Aerial crown-view tile of a tropical tree (Barro Colorado Island, Panama), acquired 20250414:
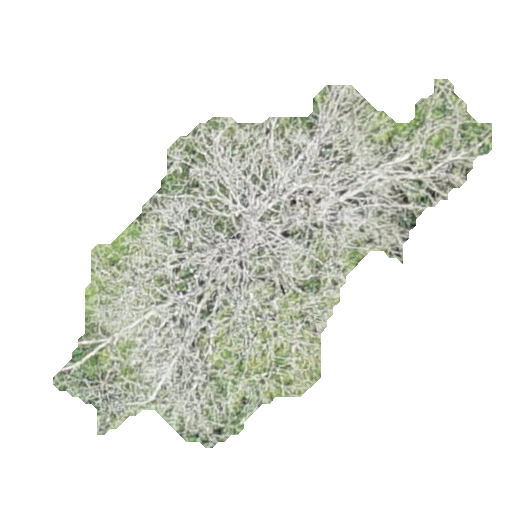
Species: Virola surinamensis
GBIF accepted scientific name: Virola surinamensis
Crown area: 123.715 m²